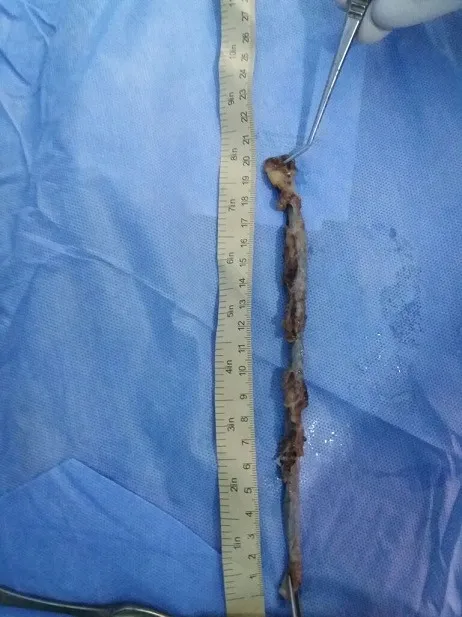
The long appendix after dissection and formalin fixation.
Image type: medical_photograph (other_medical_photograph)